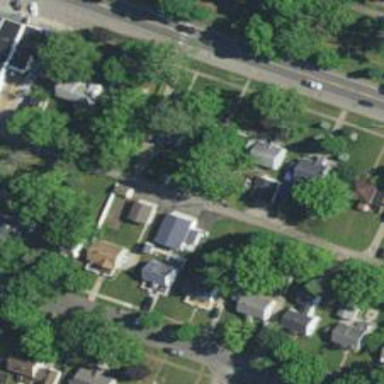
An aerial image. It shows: Alley classified as service road.